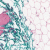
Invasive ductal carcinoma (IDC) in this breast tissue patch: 0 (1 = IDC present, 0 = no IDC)